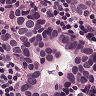
Metastatic tissue present: yes